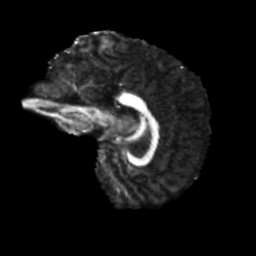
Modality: FA
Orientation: sagittal
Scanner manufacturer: siemens
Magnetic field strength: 3 T
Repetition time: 4 s
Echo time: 0.0594 s